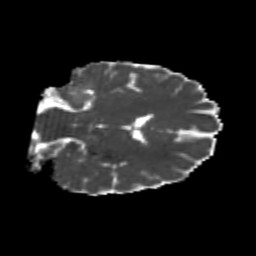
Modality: MD
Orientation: coronal
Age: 26
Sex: male
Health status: healthy
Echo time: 0.074 s